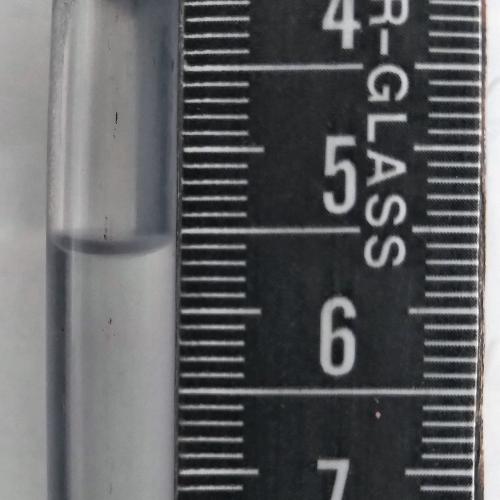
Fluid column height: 5.6 cm